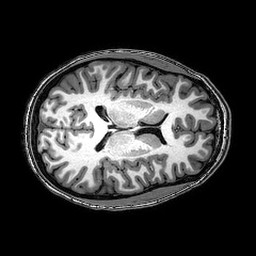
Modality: T1w
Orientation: axial
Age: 23
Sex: female
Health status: healthy
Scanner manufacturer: philips
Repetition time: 0.008152 s
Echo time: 0.00375 s